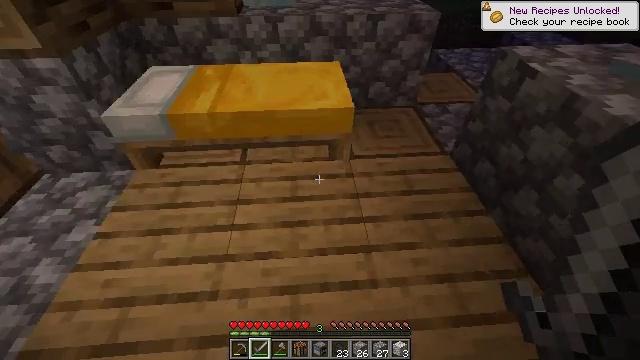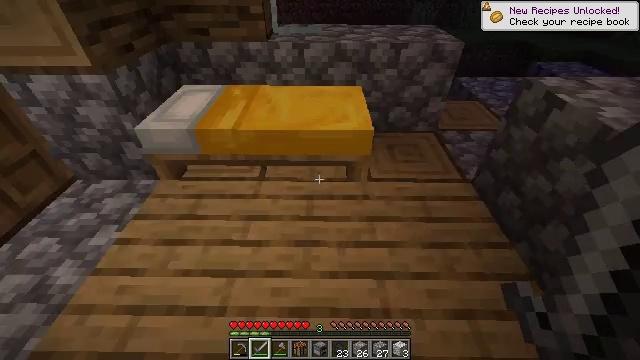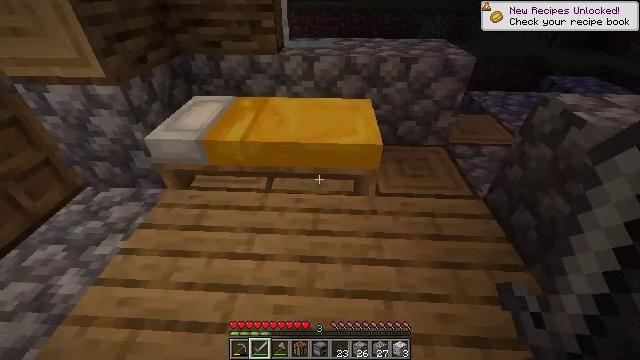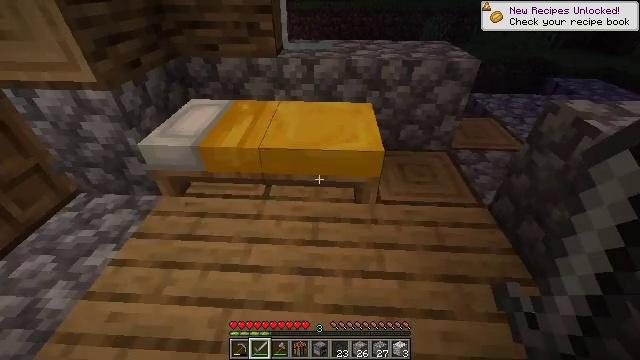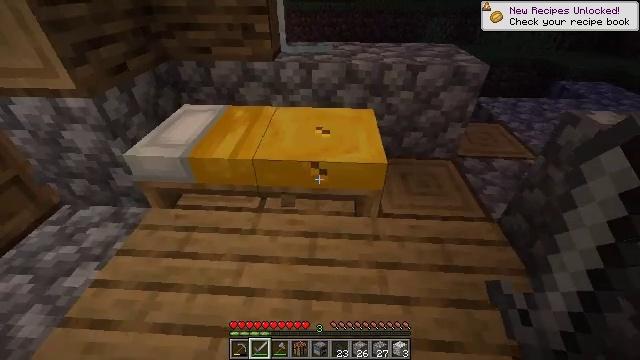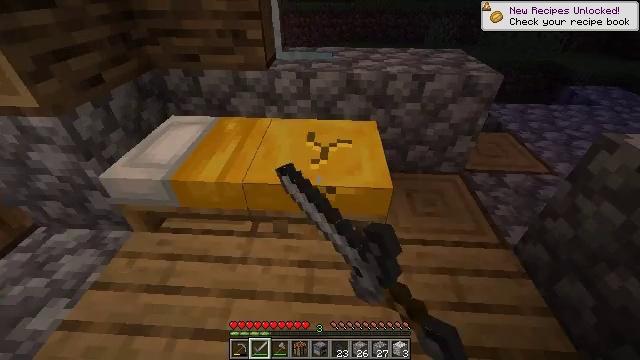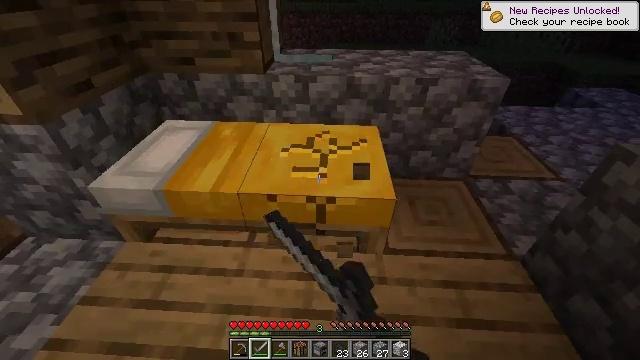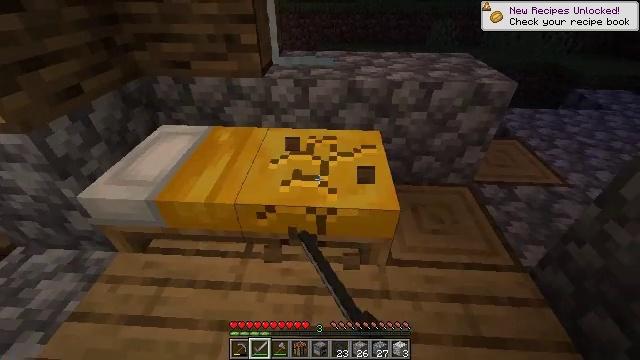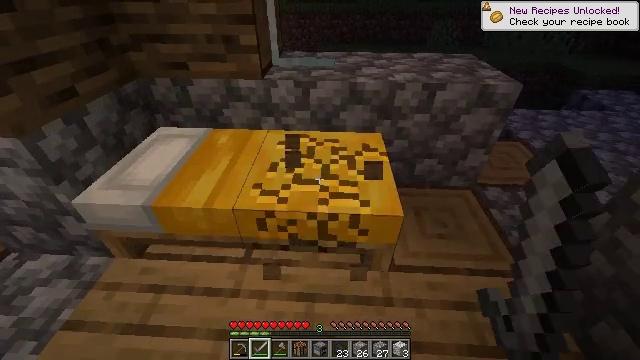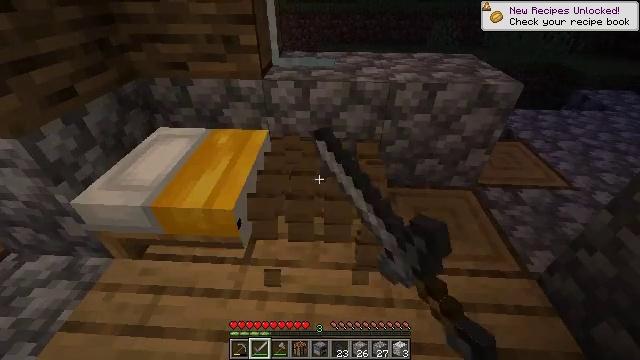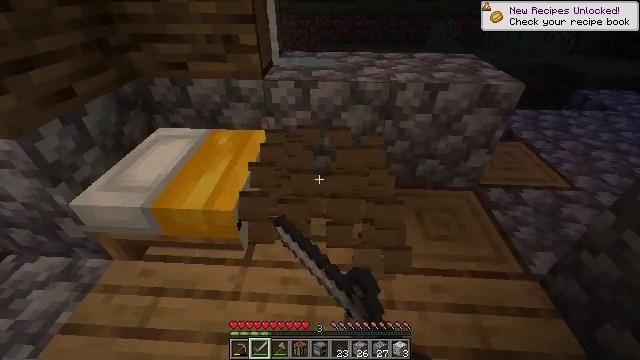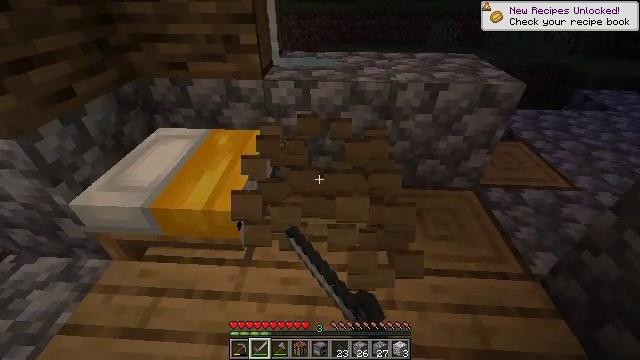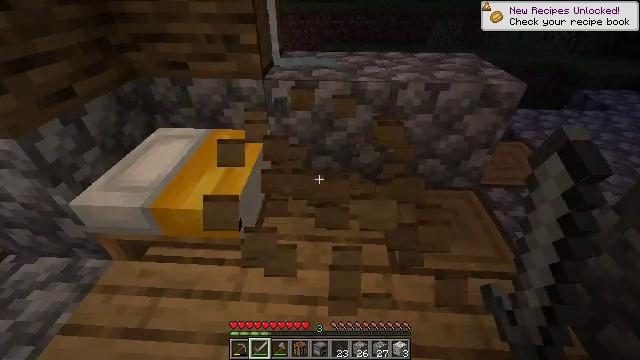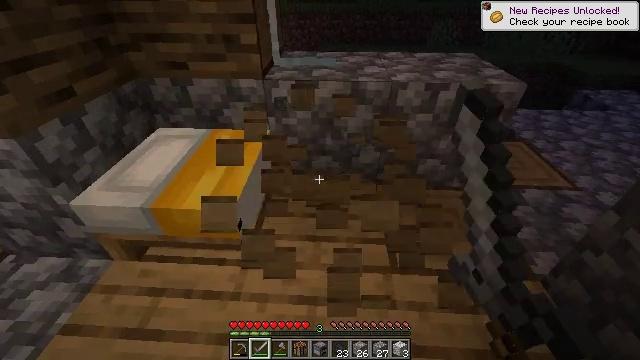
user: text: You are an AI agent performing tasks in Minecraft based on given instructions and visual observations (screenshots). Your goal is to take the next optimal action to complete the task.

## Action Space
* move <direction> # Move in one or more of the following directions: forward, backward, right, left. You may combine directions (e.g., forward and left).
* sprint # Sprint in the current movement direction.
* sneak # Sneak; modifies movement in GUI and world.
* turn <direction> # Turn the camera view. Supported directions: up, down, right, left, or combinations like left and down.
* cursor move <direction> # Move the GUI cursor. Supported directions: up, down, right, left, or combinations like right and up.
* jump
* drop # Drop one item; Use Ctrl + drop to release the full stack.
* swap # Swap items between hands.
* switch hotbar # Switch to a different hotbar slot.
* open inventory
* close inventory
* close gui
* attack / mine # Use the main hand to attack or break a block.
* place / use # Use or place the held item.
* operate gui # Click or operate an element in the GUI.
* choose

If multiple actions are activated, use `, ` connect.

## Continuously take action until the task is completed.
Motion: motion action
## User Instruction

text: Mine the yellow bed to pick it up.
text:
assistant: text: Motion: turn left and up
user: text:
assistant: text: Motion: move forward, turn left and up
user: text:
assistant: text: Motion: move forward
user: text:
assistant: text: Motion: move forward, attack / mine
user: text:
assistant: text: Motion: move forward, attack / mine
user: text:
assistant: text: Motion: attack / mine
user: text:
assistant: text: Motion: attack / mine
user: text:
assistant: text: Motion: attack / mine
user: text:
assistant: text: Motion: attack / mine
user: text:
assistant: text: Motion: attack / mine
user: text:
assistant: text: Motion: attack / mine
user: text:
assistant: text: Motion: attack / mine
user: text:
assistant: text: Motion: attack / mine
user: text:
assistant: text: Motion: attack / mine